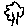
Label: tree